Field crop: tomato
Growth stage: 1
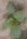
Species: solanum